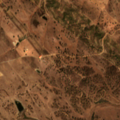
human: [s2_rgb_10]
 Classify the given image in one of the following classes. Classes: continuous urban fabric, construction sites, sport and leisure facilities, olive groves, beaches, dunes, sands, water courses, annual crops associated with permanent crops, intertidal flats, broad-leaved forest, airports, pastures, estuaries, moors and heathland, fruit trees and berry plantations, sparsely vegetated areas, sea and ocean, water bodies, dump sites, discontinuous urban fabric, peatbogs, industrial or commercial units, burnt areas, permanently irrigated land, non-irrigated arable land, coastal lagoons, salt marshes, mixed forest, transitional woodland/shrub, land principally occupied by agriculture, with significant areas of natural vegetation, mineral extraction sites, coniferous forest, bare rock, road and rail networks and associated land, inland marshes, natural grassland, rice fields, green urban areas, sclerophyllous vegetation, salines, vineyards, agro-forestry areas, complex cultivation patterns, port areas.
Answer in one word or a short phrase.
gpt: non-irrigated arable land, land principally occupied by agriculture, with significant areas of natural vegetation, agro-forestry areas, transitional woodland/shrub